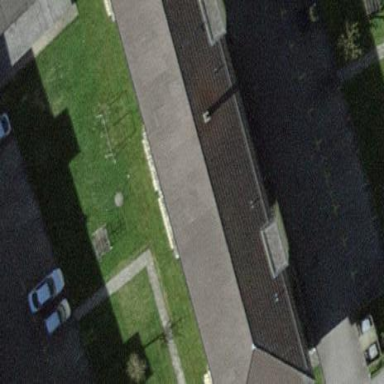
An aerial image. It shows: Hipped-roof building with apartments.